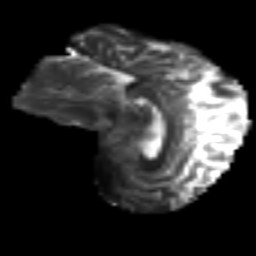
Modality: T2w
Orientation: sagittal
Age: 47
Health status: ill
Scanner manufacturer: philips
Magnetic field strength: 3 T
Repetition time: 9 s
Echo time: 0.127 s